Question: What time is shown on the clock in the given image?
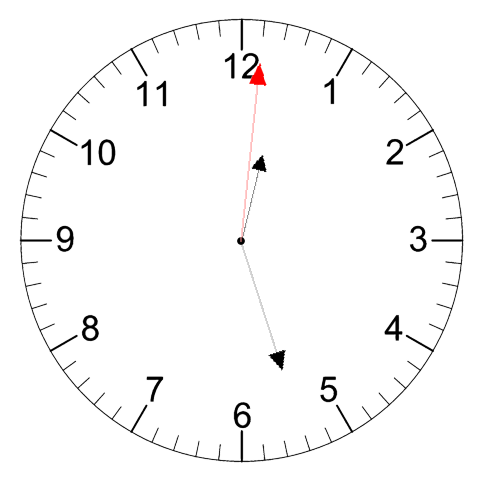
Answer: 12:27:01